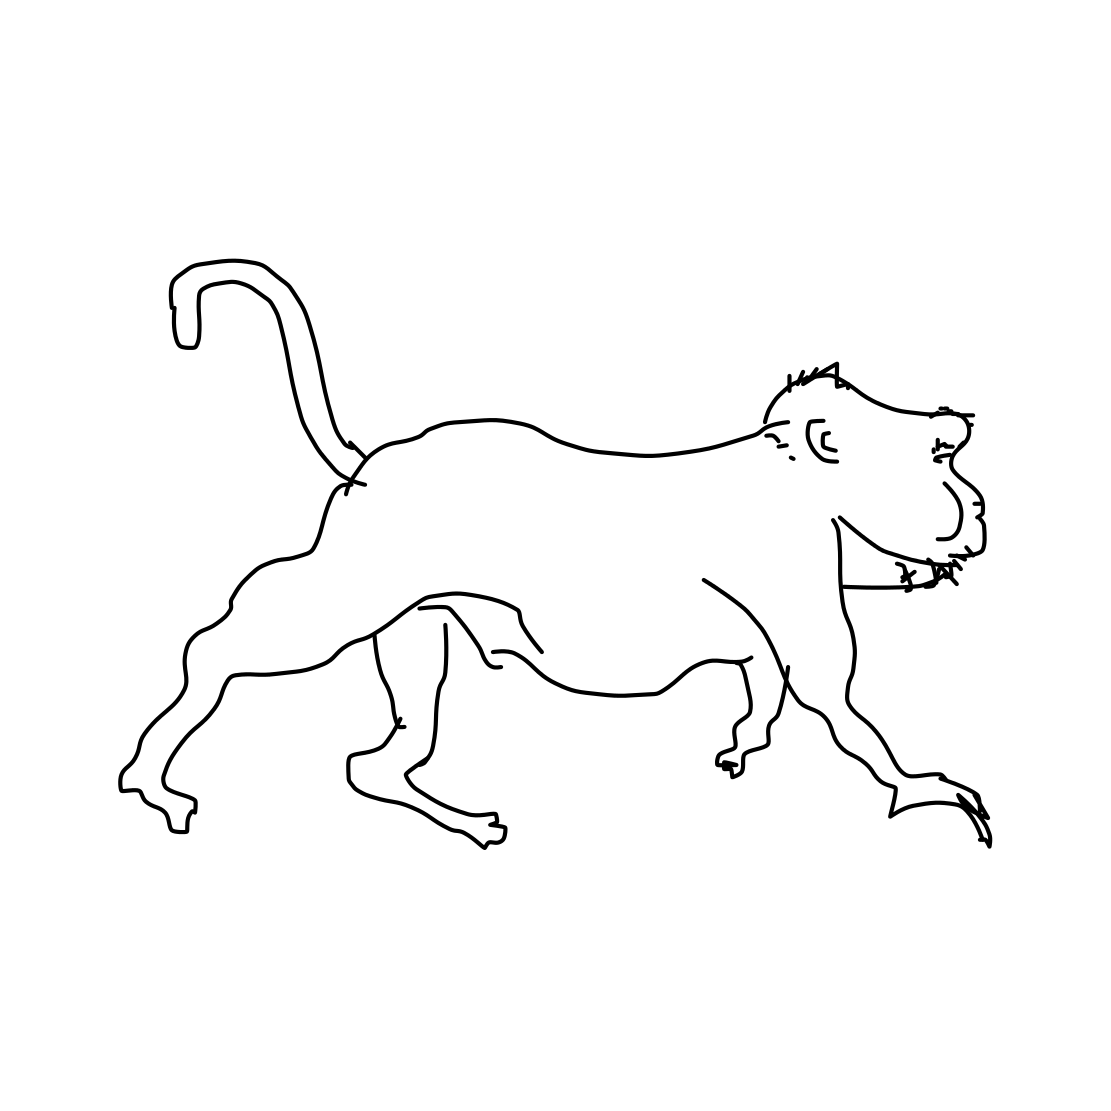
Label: monkey